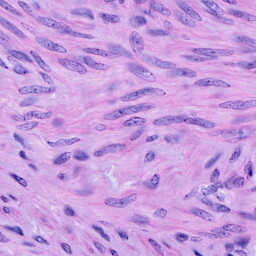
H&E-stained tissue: Cervix